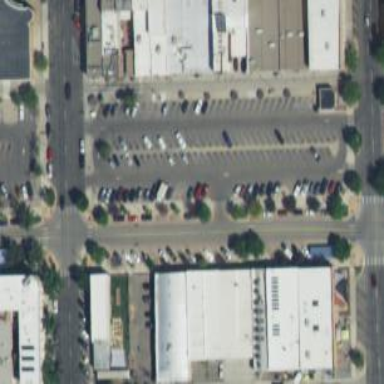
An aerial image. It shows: Parking space.